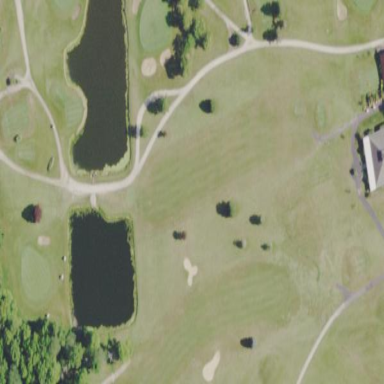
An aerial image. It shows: Golf fairway surrounded by grass.